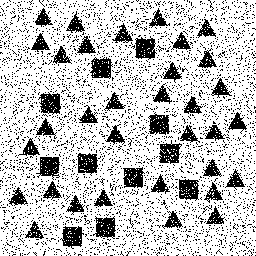
Squares: 11
Triangles: 33
Stars: 0
Total shapes: 44